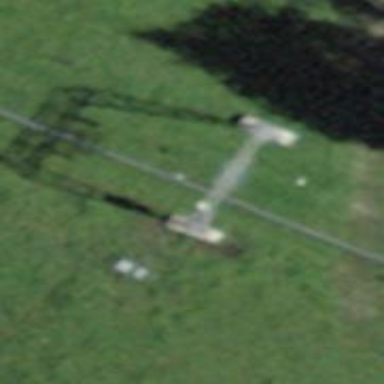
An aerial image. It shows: Pylon used for aerialway.